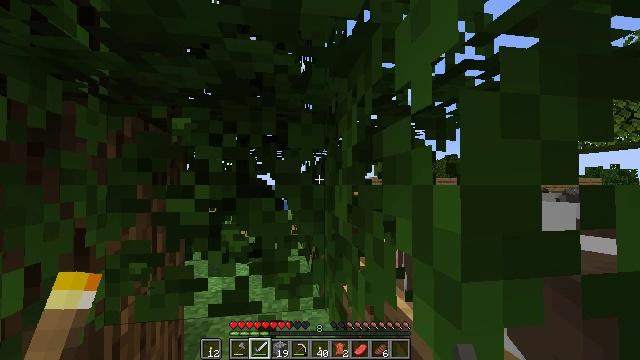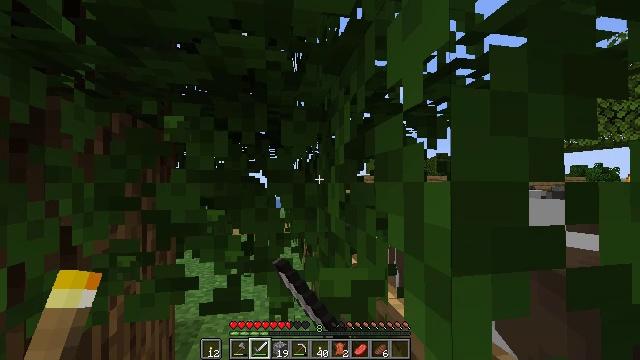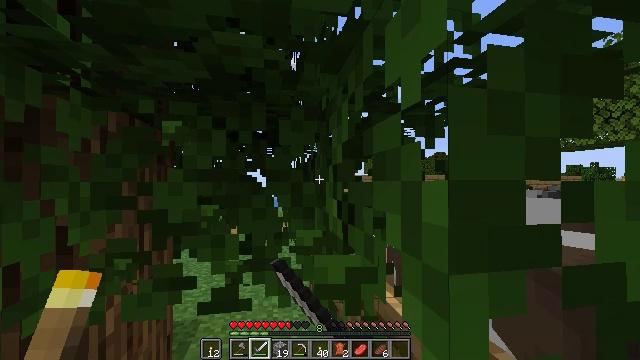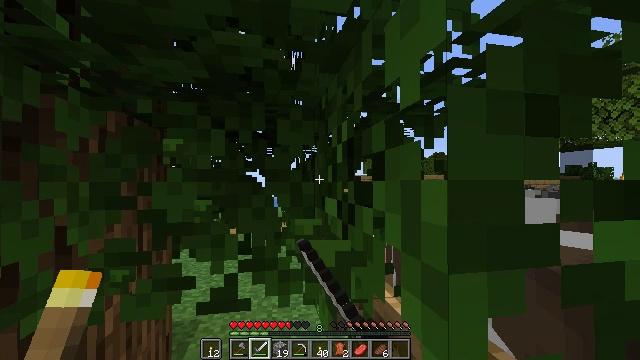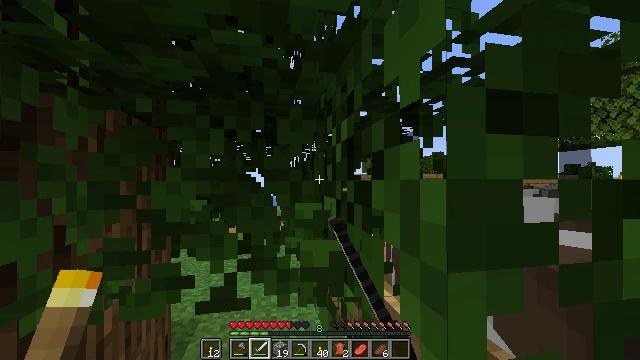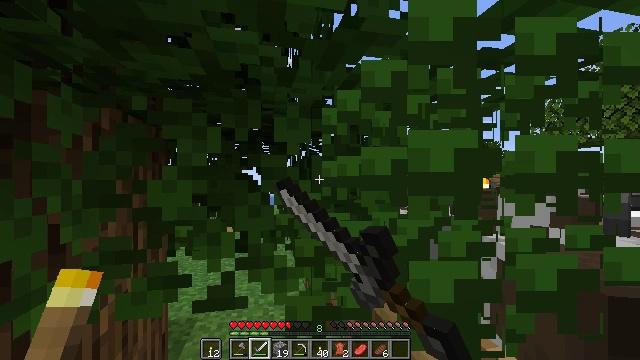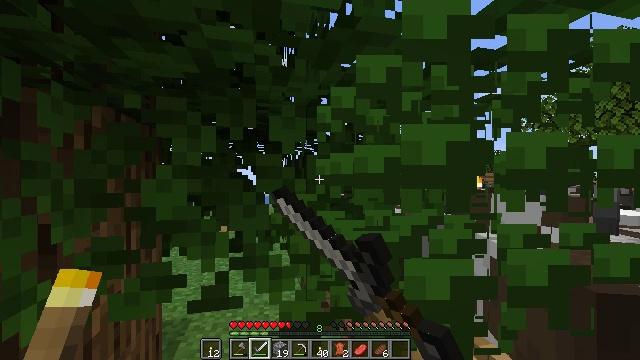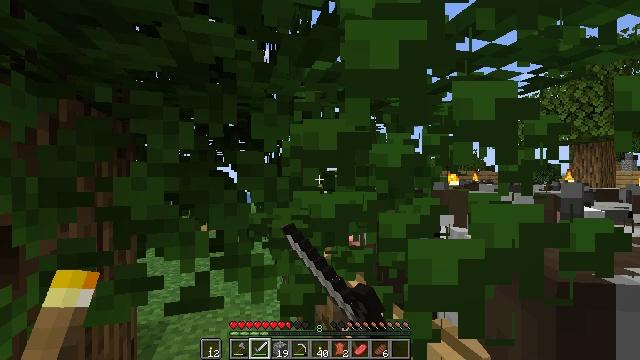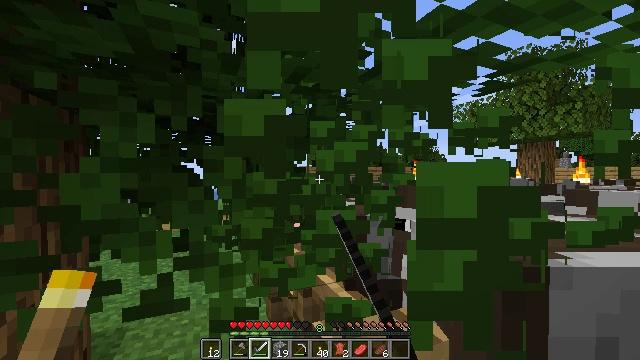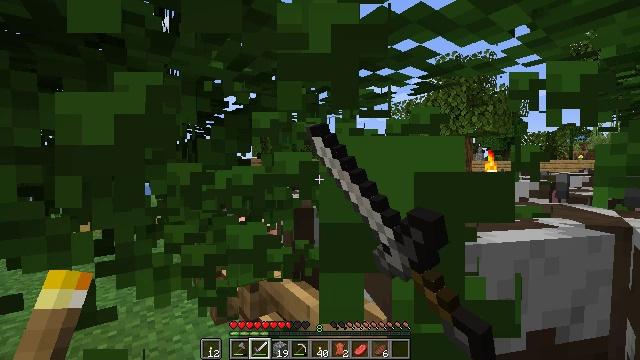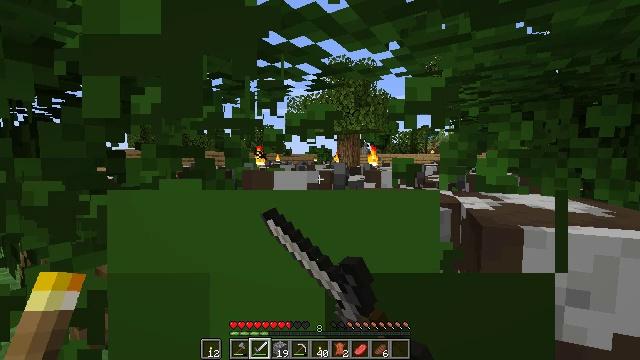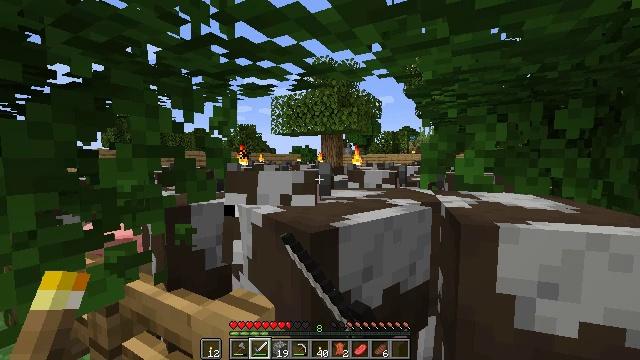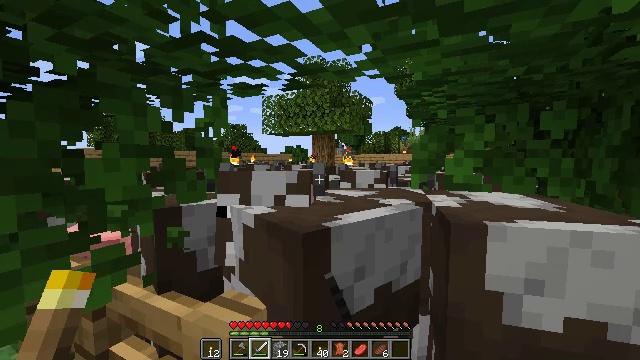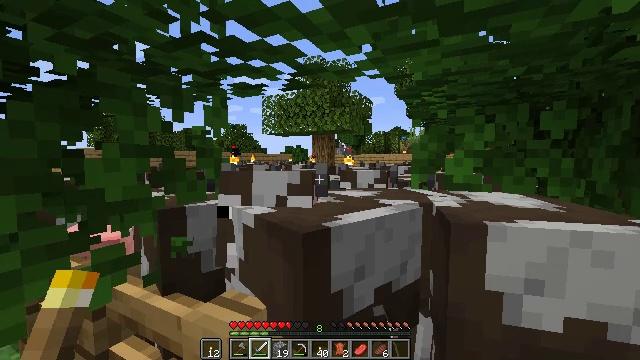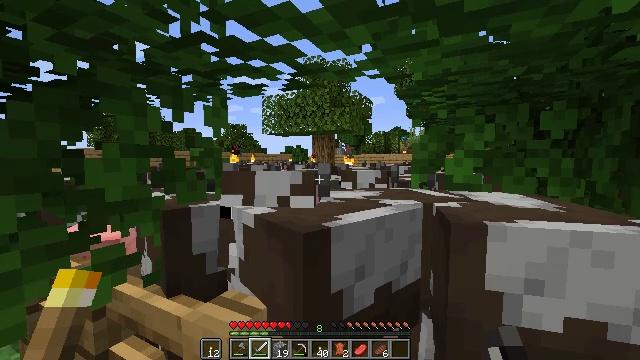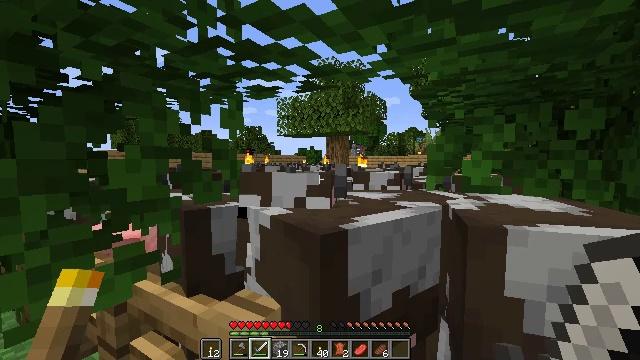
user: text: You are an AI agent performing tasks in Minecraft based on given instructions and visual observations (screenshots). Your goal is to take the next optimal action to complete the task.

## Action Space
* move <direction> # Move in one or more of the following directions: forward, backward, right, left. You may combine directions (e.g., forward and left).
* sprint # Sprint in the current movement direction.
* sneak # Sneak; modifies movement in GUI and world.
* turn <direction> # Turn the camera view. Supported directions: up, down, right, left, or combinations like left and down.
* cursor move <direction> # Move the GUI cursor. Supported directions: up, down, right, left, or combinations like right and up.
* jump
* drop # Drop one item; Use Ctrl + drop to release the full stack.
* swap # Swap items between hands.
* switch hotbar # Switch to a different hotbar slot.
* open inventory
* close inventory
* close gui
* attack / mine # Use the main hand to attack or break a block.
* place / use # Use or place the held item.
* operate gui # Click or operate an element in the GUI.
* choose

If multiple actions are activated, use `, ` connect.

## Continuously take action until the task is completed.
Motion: motion action
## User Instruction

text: Remove oak leaves from branches.
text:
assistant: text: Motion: turn right, attack / mine
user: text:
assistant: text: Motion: attack / mine
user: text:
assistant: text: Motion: attack / mine
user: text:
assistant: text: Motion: attack / mine
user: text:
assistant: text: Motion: attack / mine
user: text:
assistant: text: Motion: turn right, attack / mine
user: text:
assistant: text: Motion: turn right, attack / mine
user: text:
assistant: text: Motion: turn right, attack / mine
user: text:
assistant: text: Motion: turn right and down, attack / mine
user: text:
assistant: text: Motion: turn right and down, attack / mine
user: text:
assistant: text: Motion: turn right, attack / mine
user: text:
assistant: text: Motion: turn right, attack / mine
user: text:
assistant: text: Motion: attack / mine
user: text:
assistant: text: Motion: attack / mine
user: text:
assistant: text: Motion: turn left, attack / mine
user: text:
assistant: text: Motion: turn left and up, attack / mine
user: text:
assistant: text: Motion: turn left and up, attack / mine
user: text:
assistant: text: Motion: turn left, attack / mine
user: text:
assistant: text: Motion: turn left, attack / mine
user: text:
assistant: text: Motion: turn left, attack / mine
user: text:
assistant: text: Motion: turn left, attack / mine
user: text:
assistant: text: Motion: attack / mine
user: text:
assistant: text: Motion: attack / mine
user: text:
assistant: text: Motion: attack / mine
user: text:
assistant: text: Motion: attack / mine
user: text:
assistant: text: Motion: attack / mine
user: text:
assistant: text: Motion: attack / mine
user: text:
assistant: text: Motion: attack / mine
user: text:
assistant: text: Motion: attack / mine
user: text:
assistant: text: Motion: attack / mine